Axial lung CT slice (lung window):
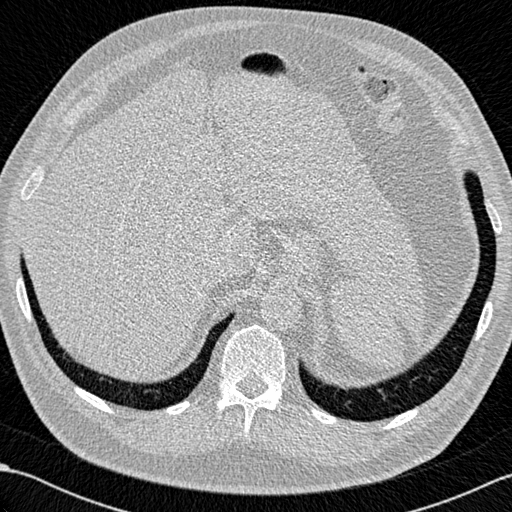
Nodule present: no